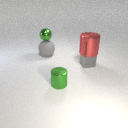
large gray rubber sphere below small green metal sphere